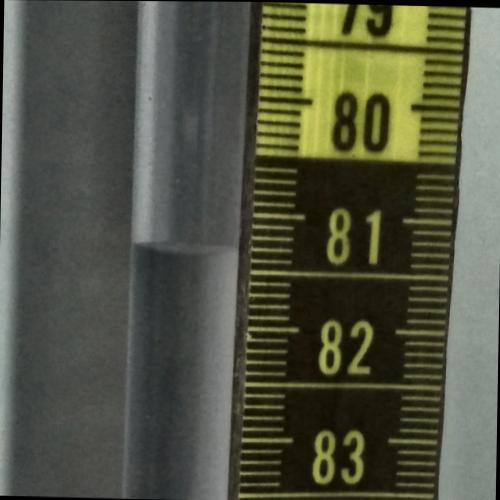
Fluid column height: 81.3 cm